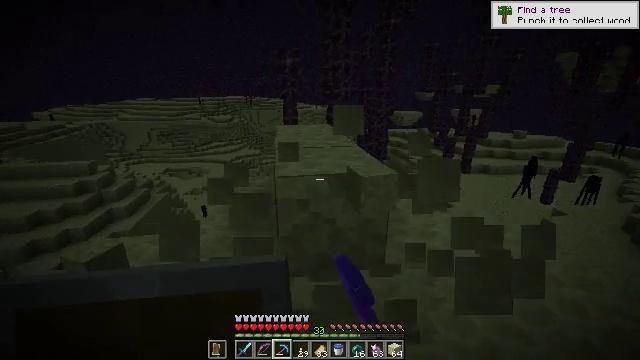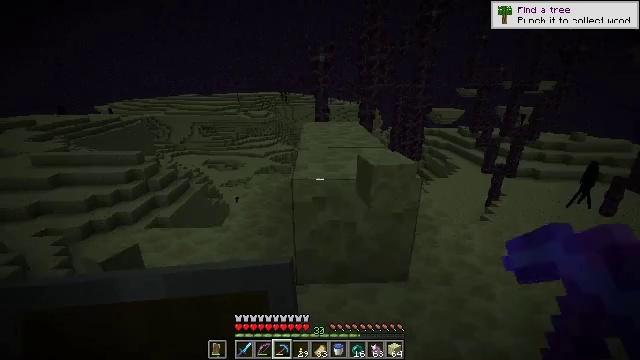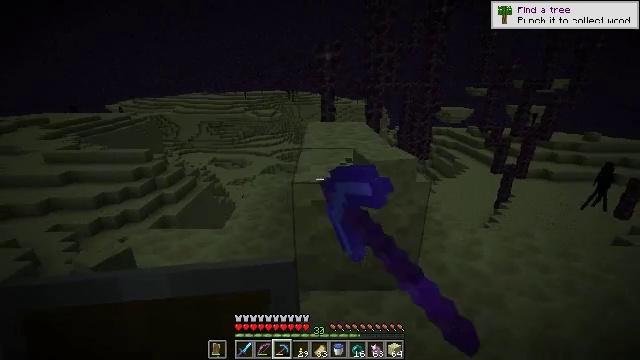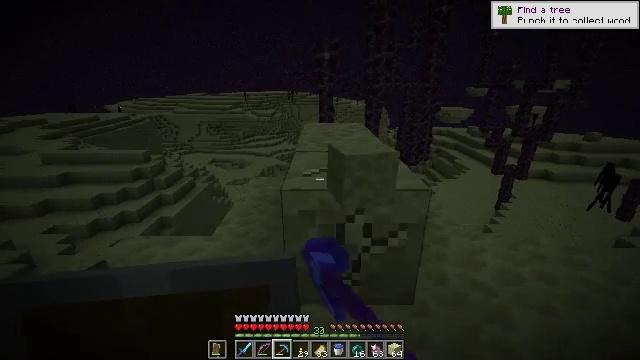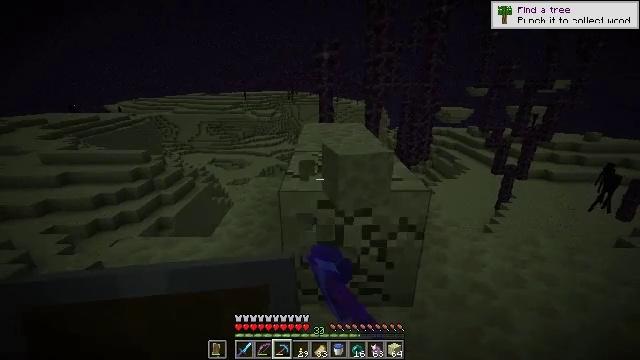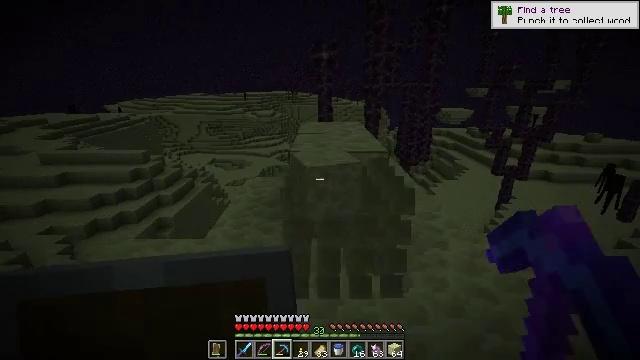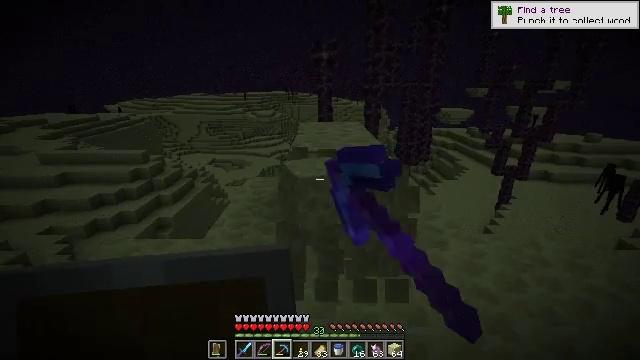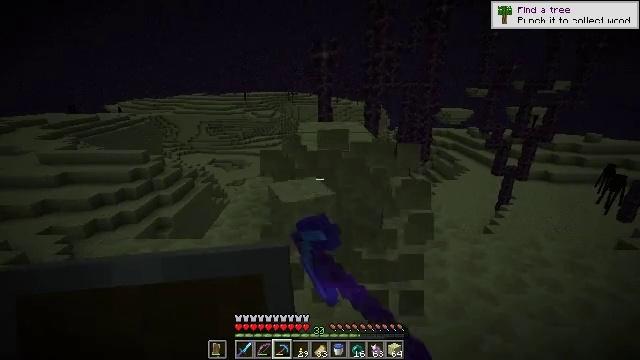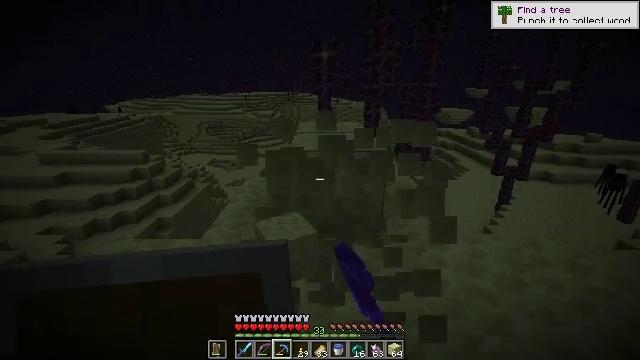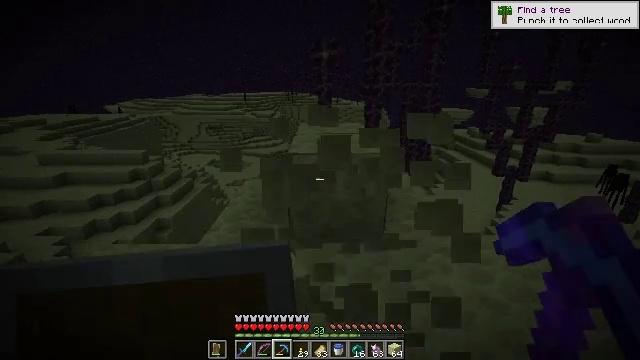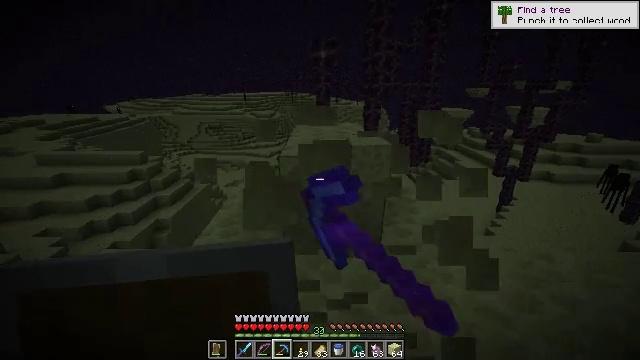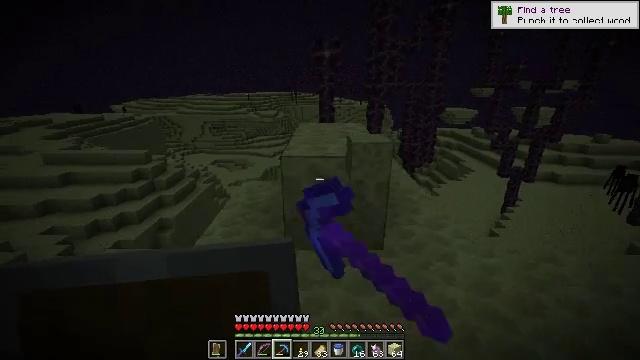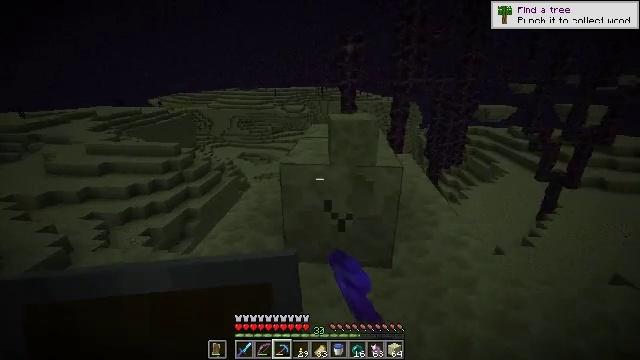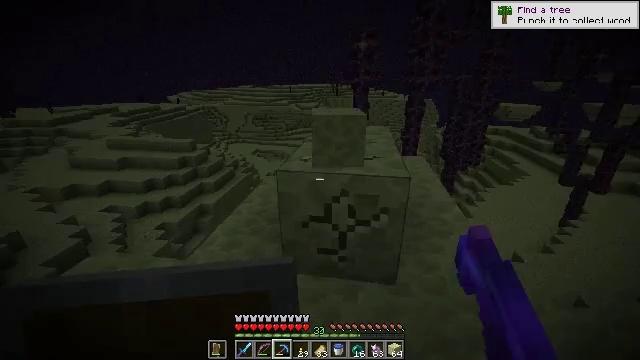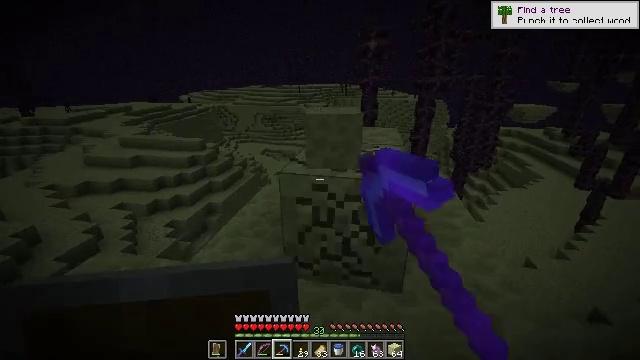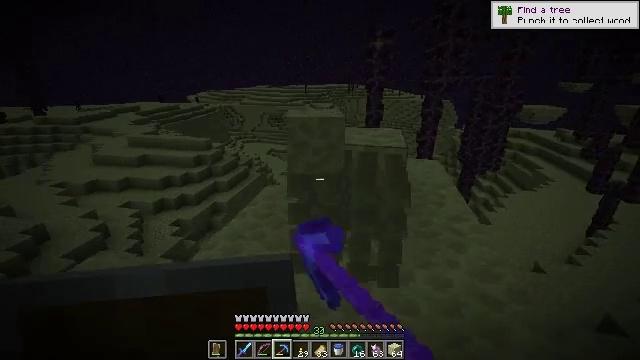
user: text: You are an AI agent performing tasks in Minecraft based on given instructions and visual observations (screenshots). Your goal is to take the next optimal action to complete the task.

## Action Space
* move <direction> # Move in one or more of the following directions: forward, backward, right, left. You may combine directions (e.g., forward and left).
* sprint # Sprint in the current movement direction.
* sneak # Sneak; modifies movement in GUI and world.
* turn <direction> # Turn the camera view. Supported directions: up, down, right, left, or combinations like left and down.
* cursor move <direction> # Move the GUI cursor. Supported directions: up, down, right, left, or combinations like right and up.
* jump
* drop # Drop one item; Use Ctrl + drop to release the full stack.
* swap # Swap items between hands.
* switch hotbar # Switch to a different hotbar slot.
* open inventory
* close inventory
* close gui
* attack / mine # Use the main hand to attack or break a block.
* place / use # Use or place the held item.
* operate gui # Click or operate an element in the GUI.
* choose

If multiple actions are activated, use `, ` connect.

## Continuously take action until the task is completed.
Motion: motion action
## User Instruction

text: Gather end stone from the End.
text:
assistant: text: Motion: move forward and move right, turn left, attack / mine
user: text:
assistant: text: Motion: move forward, turn left, attack / mine
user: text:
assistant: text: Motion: attack / mine
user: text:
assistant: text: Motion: attack / mine
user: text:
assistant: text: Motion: attack / mine
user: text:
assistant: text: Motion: attack / mine
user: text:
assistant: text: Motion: attack / mine
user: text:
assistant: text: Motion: attack / mine
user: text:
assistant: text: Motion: move forward, attack / mine
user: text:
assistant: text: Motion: move forward and move right, attack / mine
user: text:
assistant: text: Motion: move forward and move right, attack / mine
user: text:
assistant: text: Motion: move forward and move right, turn left, attack / mine
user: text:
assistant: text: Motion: move forward, turn left, attack / mine
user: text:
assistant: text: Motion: turn left, attack / mine
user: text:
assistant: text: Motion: turn left, attack / mine
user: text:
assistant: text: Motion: attack / mine
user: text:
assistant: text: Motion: move forward, attack / mine
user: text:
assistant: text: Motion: move forward and move right, turn left and down, attack / mine
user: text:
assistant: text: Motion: move forward and move right, attack / mine
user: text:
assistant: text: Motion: move forward and move right, attack / mine
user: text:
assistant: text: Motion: move forward and move right, attack / mine
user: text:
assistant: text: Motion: move forward and move right, attack / mine
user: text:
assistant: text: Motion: move forward and move right, turn left, attack / mine
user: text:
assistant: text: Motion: move forward, turn left, attack / mine
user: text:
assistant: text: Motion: move forward, attack / mine
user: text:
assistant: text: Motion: attack / mine
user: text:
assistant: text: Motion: attack / mine
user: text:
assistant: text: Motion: turn left, attack / mine
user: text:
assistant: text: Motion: move forward, turn left, attack / mine
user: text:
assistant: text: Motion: move forward, turn left and up, attack / mine